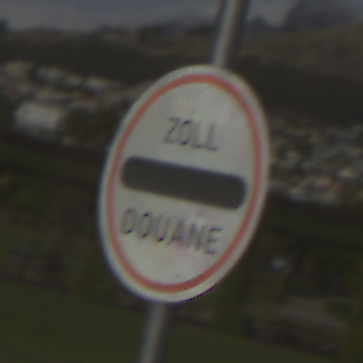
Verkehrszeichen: Zollstelle
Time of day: MorningAfternoon
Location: Outdoor (Suburban)
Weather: PartlyCloudy
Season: NotSpecified
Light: Natural